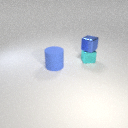
large blue rubber cylinder to the left of small cyan metal cube